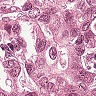
Metastatic tissue present: yes